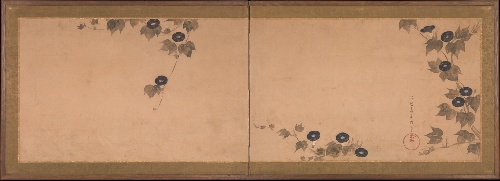
Title: 俵屋宗理筆　朝顔図屏風|Morning Glories
Artist: Tawaraya Sōri
Artist bio: active late 18th century
Date: 18th century
Object type: Screen
Classification: Paintings
Medium: Two-panel folding screen; ink and color on paper
Culture: Japan
Period: Edo period (1615–1868)
Dimensions: 19 15/16 × 65 3/16 in. (50.6 × 165.6 cm)
Department: Asian Art
Credit line: The Howard Mansfield Collection, Purchase, Rogers Fund, 1936
Accession year: 1936
Repository: Metropolitan Museum of Art, New York, NY
Tags: Flowers|Leaves